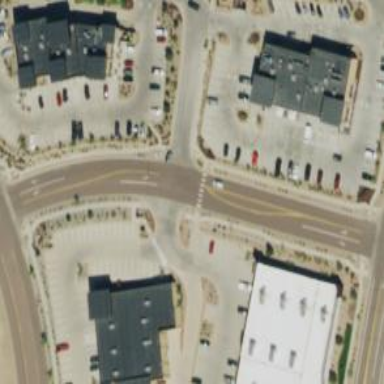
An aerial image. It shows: Uncontrolled and marked road crossing.